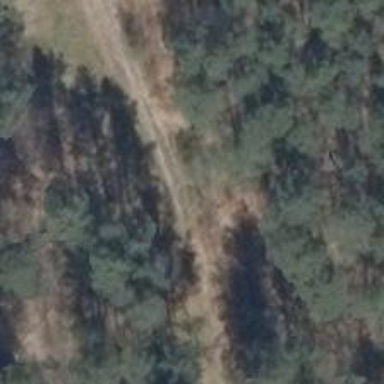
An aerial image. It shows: Dirt path with track type grade4.